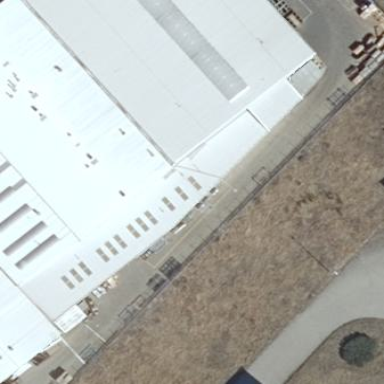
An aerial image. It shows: Industrial building.